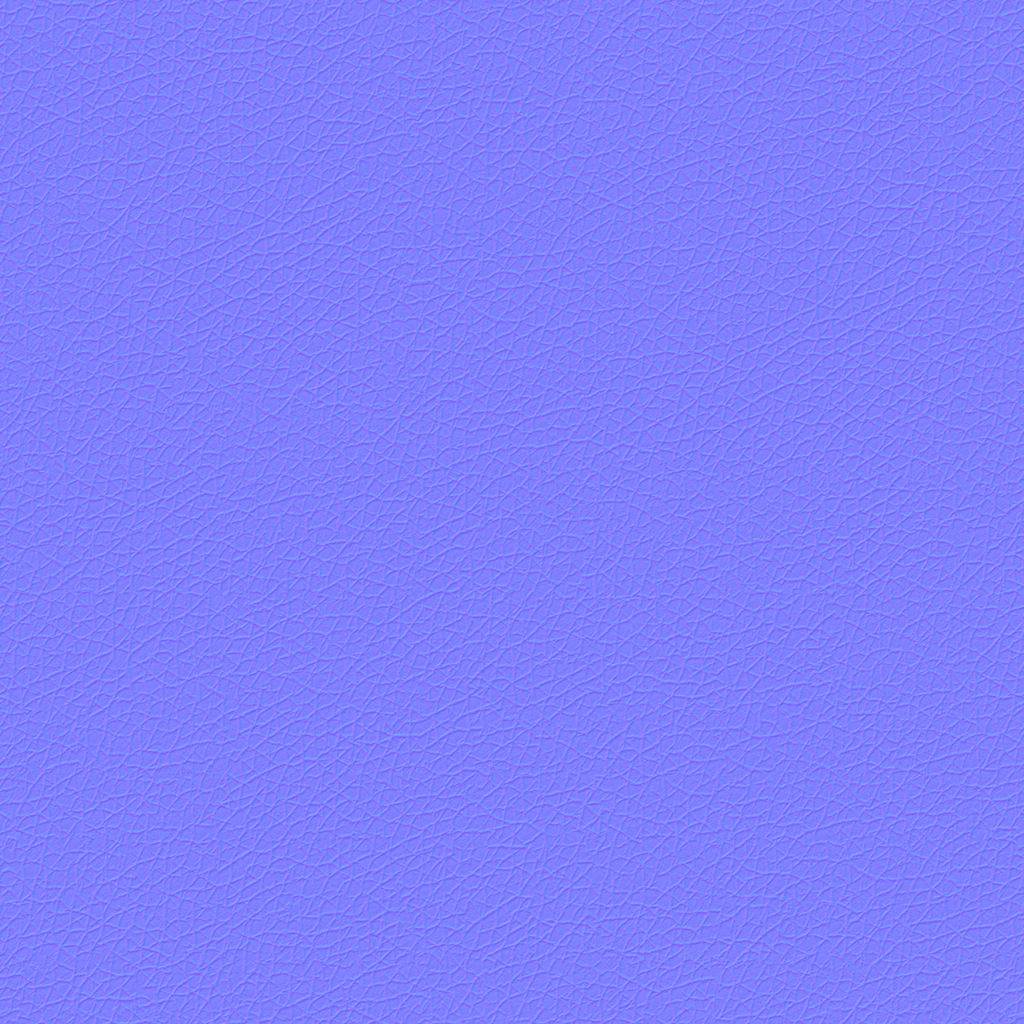
Texture map type: NormalDX